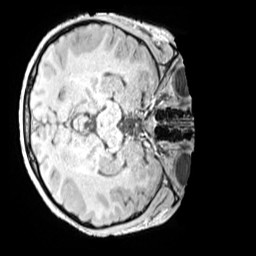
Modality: MP2RAGE
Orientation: axial
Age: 11
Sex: male
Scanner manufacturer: siemens
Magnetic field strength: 3 T
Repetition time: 4 s
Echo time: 0.00299 s